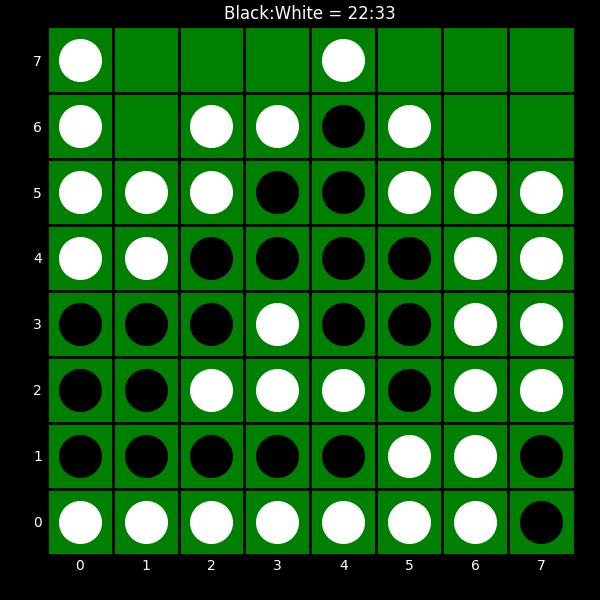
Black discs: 22
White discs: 33